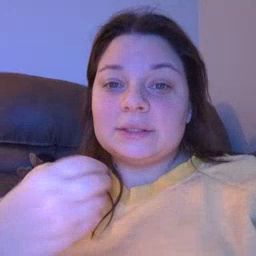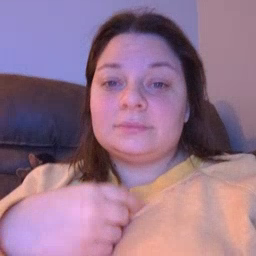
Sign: wet